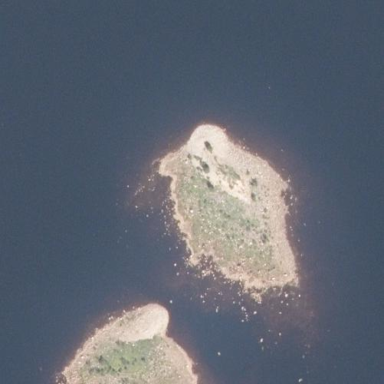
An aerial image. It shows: Islet located along the natural coastline.